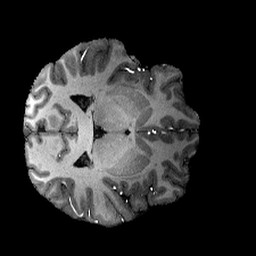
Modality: T1w
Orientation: axial
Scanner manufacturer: siemens
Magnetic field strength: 6.98 T
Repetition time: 3.1 s
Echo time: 0.00356 s